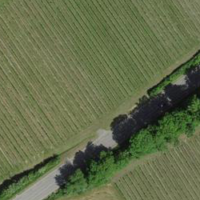
EUNIS habitat code: 40
Species observed at this site:
Phasianus colchicus